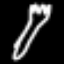
Label: fork